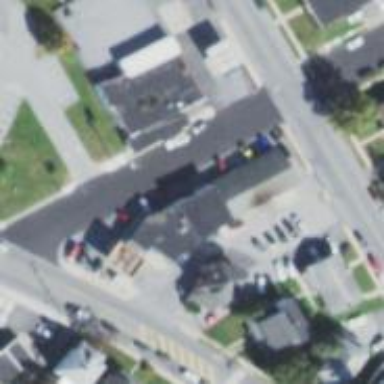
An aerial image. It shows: Convenience shop.